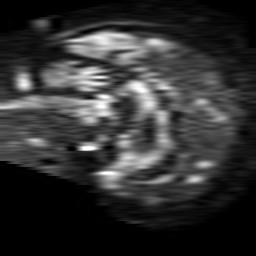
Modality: TRACE
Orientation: sagittal
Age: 62
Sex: female
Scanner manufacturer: philips
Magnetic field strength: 1.5 T
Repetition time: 3.689 s
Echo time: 0.09411 s